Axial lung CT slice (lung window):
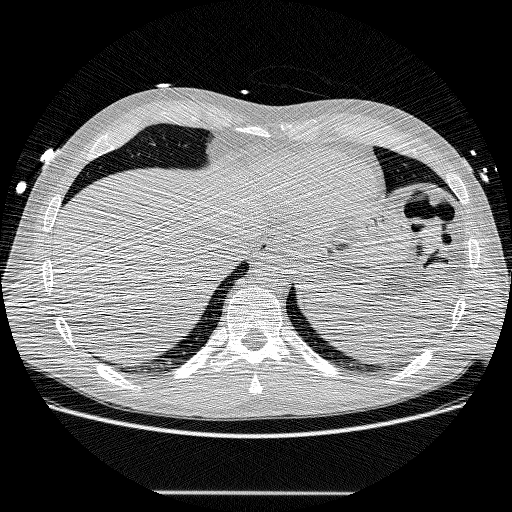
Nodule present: no